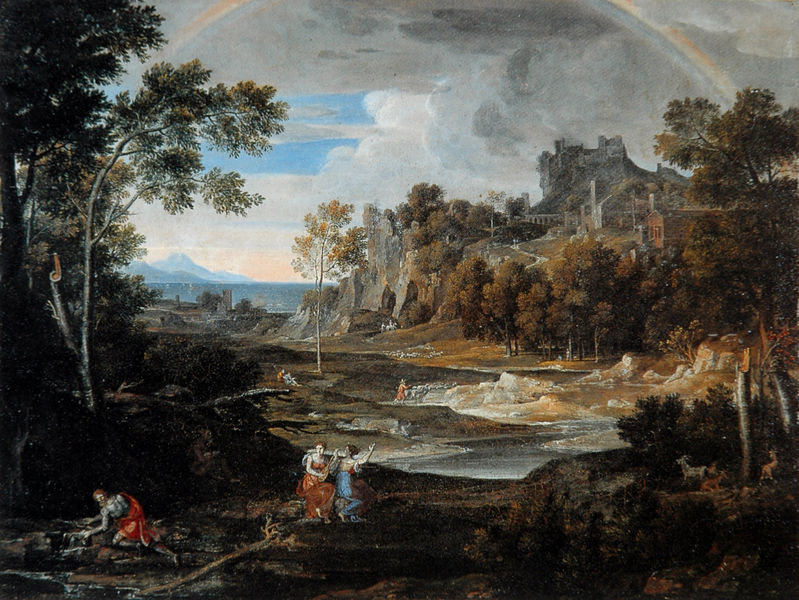
Titel: Landschaft mit Regenbogen und Ritter
Künstler: Joseph Anton Koch
Standort: Schweinfurt
Institution: Sammlung Georg Schäfer
Schlagwörter: baum, berg, blau, blätter, dunkel, felsen, feuer, gemälde, gewitter, himmel, laub, mann, meer, umhang, wasser, wolken, bäume, fluss, frauen, gelb, grün, landschaft, menschen, see, stadt, teich, ufer, äste, braun, frau, grau, hell, holz, kleid, kleider, licht, orange, schwarz, strasse, weiss, ausblick, gebäude, gras, haus, rot, schloss, tiere, weg, wiese, wolke, malerei, blond, trinken, arme, faru, stein, steine, bild, ast, bach, ebene, felder, horizont, häuser, hügel, natur, stamm, weite, büsche, gebüsch, gewässer, pfad, sonne, wege, insel, gewand, mantel, klassizismus, personen, tanzen, höhle, renaissance, tal, wald, arbeit, stock, turm, himmelblau, gischt, küste, pfütze, wellen, düster, italien, abhang, arbeiten, trocken, berge, farben, fels, gebirge, klippen, dorf, landschaftsmalerei, herbst, idylle, figuren, hafen, friedrich, romantik, staffage, sturm, wild, spielen, draussen, bucht, regen, waschen, ruine, burg, weiden, vulkan, flussbett, gewitterwolken, festung, idyllisch, lichtung, soldat, ruinen, sumpf, treffen, ritter, rüstung, mensche, hirsch, reh, rehe, moor, frei, poussin, ritterrüstung, verblauung, arkadien, heroische landschaft, hoffnung, schafe, hirte, heroisch, salz, ziege, koch, krumm, matte, beg, vesuv, ziegen, baumstümpfe, pastorale, burgruine, regenbogen, wlad, quelle, brug, grand tour, lebendig, ideallandschaft, hackert, bärtiger, wäscherinnen, wäscherin, lorrain, überraschung, regebbogen, wäscher, flussmündung, abziehendes gewitter, blätter arbeit, gebaäude, idyllew, ilnsel, wascehn, zerrissenheit, arcadia, ftiere